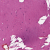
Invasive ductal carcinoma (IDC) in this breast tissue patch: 0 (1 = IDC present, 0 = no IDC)